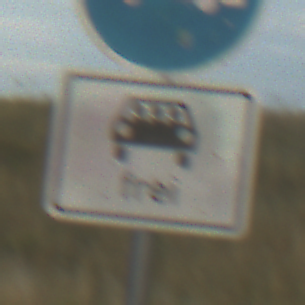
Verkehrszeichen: MehrfachbesetzePersonenkraftwagenFrei
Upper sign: Busssonderstreifen
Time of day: SunriseSunset
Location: Outdoor (RoadRail)
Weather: PartlyCloudy
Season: NotSpecified
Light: Natural